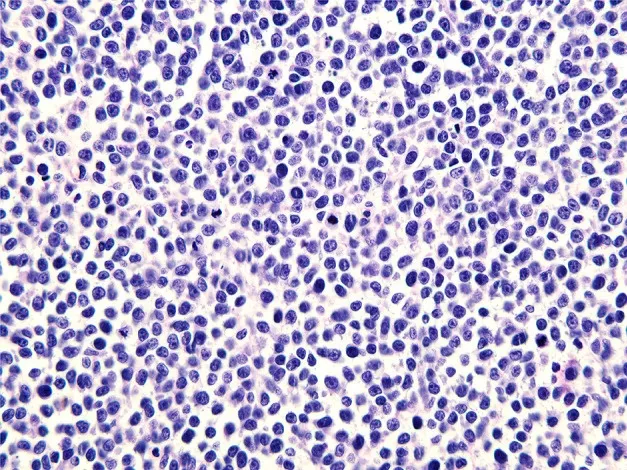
Microscopic pathology of a surgical specimen at 400 x magnification.
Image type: pathology (h&e)